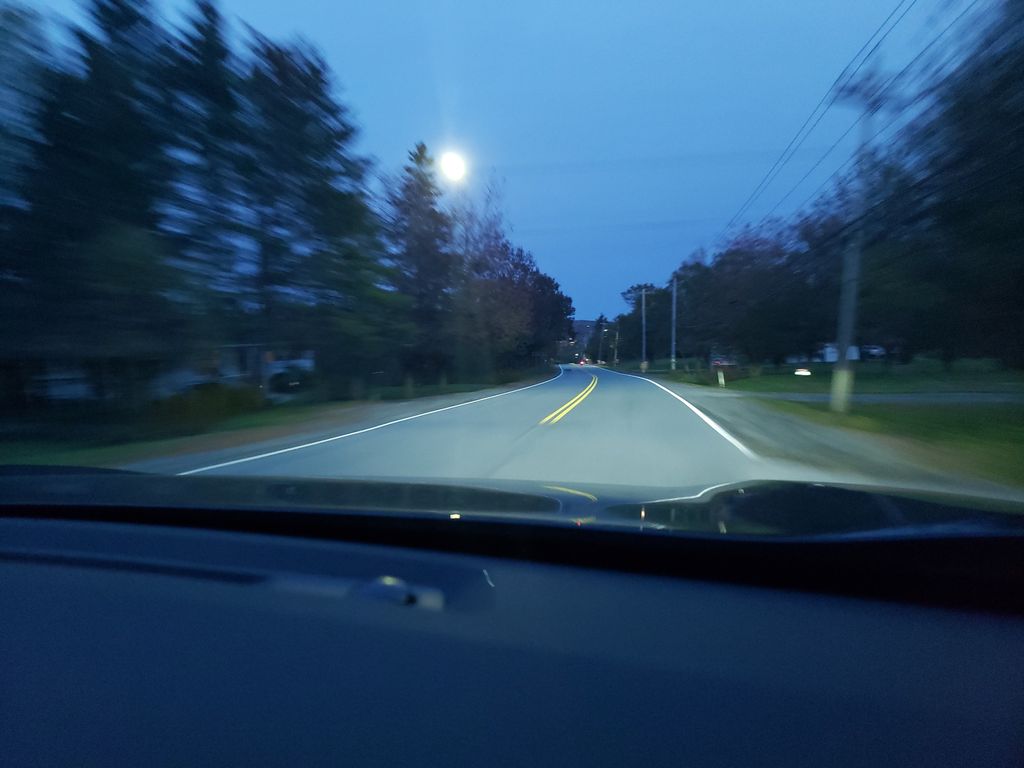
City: halifax